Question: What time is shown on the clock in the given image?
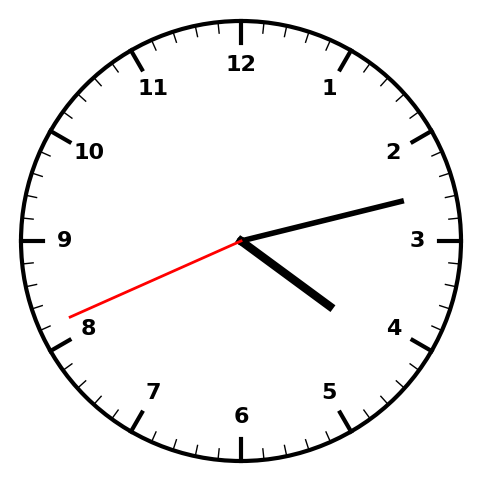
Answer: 04:12:41